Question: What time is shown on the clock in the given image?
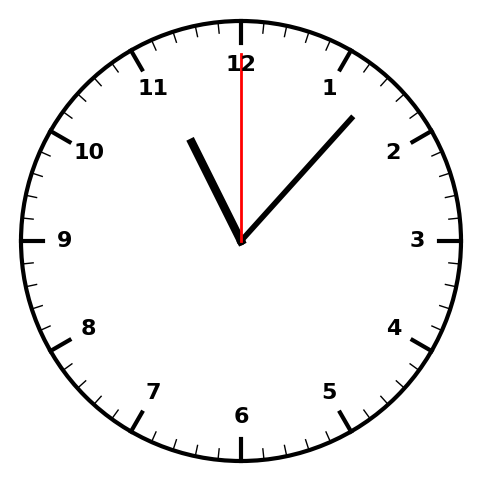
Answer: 11:07:00